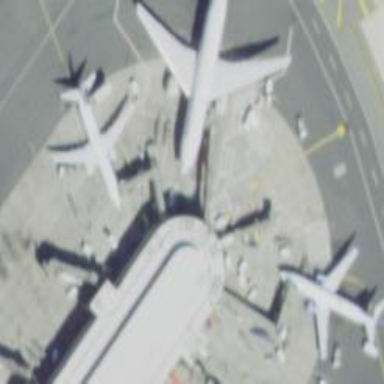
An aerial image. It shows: Airport gate.